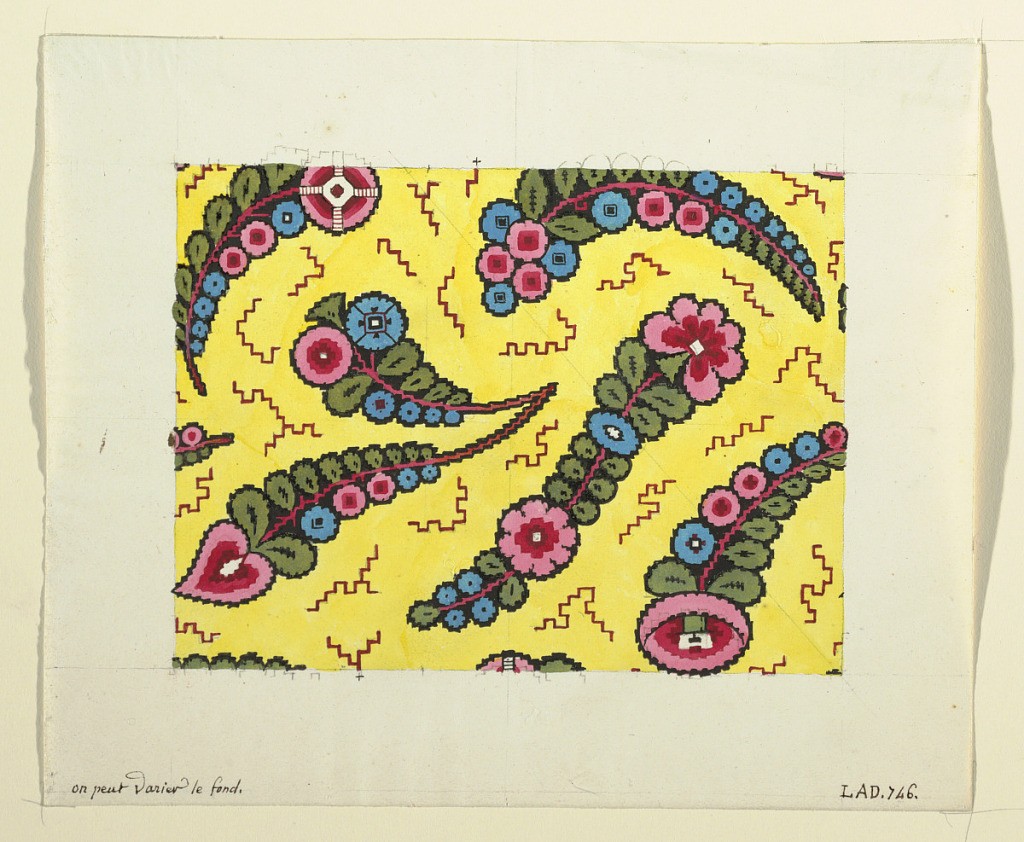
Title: Floral design for printed textiles
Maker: Louis-Albert DuBois, Swiss, 1752–1818
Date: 1800–1818
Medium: Brush and gouache, graphite on white laid paper
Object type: Drawing
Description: Stylized ferns, blue, pink, green on yellow ground decorated with rust squiggle pattern.